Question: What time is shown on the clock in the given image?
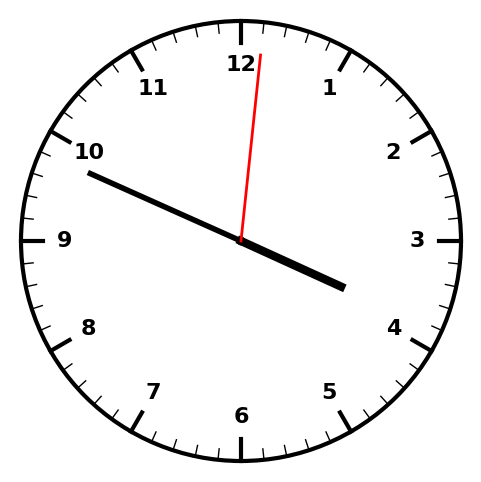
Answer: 03:49:01